Question: I have been looking all over the internet on how exactly to use the Perlin noise <URL>, but I can't seem to find anything.
Here's what I'm doing:
'''
double height = noise1(12);
NSLog(@"%f", height);
'''
I set a double equal to noise1 with a random argument. Then I output height to the console with the 'NSLog' (objective-c). Now the strange thing is that the console outputs
---
Am I missing something?
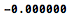
Answer: Try, e.g.,
'''
for(double x = 0; x < 10; x+=0.1)
{
double height = PerlinNoise1D(x,2,2,n);
//...
}
'''
Here 'x' is the coordinate of the texture; it seems the functions the code is blending together are all 0 at integer values of 'x' so it makes sense that their blend is also always '0'. As best as I can tell 'n' is the number of functions to blend... not sure what the best value is, but 20ish seems to work well in some quick tests.